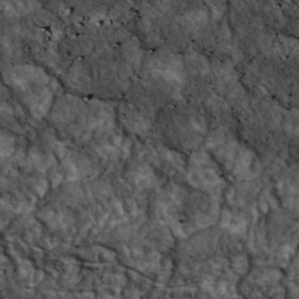
Label: non_frost